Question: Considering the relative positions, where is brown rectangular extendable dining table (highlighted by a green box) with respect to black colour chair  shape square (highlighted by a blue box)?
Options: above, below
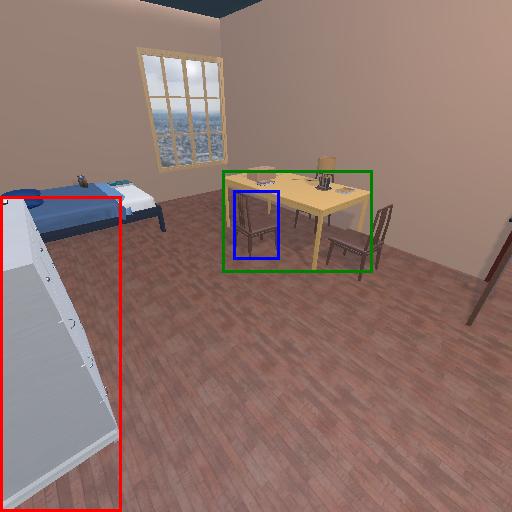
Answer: above